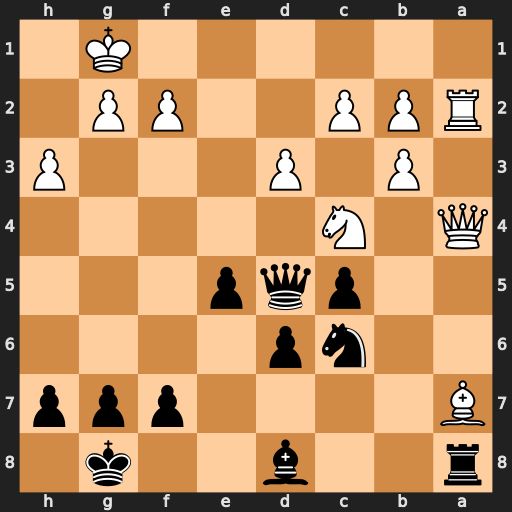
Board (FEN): r2b2k1/B4ppp/2np4/2pqp3/Q1N5/1P1P3P/RPP2PP1/6K1
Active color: b
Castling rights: -
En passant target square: -
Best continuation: Rxa7 Qxa7 Nxa7